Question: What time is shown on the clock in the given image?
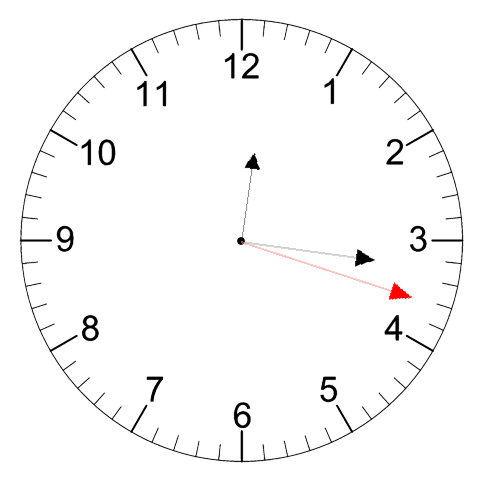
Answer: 12:16:18